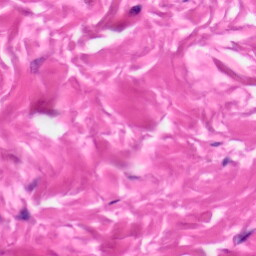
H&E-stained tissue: Skin